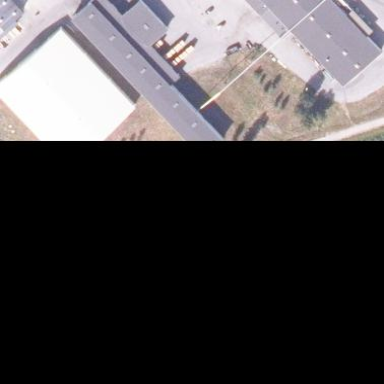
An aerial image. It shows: Industrial building.